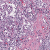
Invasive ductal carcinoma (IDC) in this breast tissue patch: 1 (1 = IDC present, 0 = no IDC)